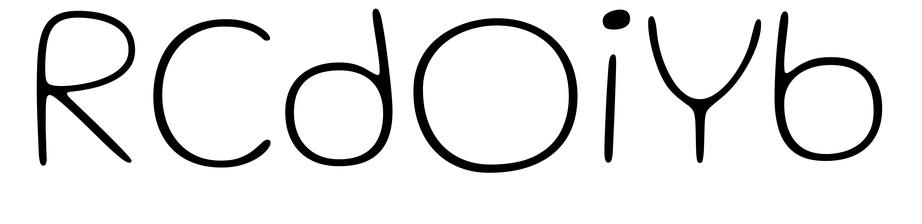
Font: Gluten_Thin